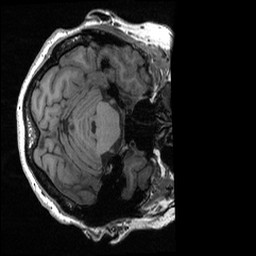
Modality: T1w
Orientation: axial
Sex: female
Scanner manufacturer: ge
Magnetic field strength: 3 T
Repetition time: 0.0064 s
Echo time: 0.00281 s